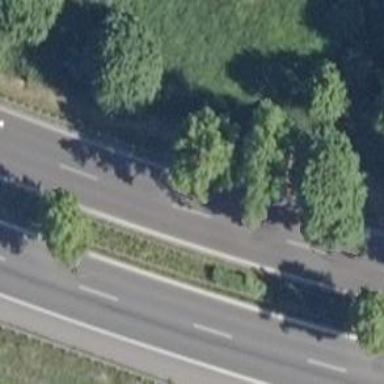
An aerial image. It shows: Asphalt road classified as trunk highway.